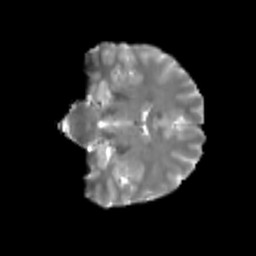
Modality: T2w
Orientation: coronal
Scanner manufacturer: siemens
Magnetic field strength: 3 T
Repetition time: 4 s
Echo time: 0.0594 s